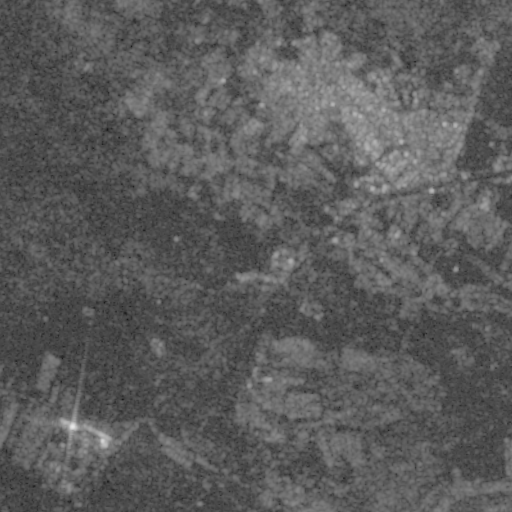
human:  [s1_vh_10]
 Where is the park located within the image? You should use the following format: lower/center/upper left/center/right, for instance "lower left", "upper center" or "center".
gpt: The park is located in the upper right of the image.
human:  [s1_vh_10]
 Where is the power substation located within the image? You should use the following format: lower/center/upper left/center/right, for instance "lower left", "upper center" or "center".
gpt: The power substation is located in the lower left of the image.
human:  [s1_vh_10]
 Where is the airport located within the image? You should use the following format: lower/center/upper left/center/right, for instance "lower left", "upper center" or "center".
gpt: There is no airport in the image.

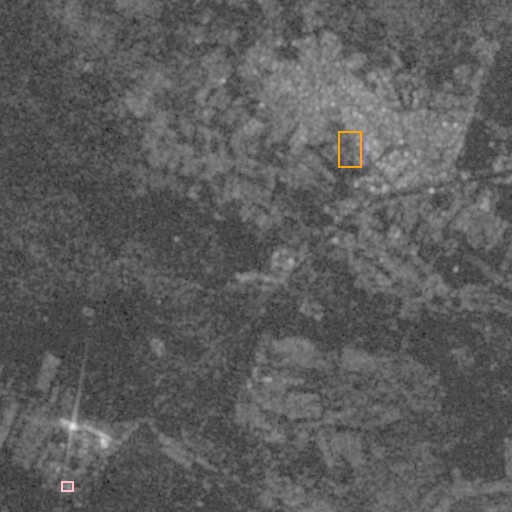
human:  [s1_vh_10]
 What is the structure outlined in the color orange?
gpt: The structure outlined in orange is a park.
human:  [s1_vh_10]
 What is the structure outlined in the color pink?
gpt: The structure outlined in pink is a power substation.
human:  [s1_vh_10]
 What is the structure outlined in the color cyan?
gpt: There is no cyan outline.